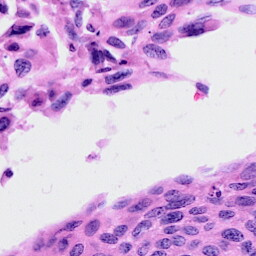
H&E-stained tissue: Cervix